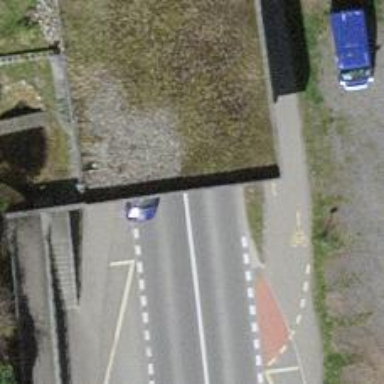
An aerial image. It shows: Primary highway with track for cycling on the right side.